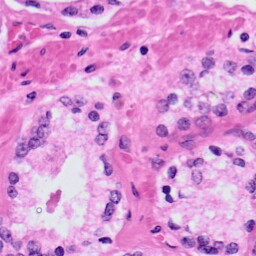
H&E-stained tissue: Prostate